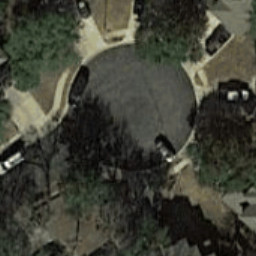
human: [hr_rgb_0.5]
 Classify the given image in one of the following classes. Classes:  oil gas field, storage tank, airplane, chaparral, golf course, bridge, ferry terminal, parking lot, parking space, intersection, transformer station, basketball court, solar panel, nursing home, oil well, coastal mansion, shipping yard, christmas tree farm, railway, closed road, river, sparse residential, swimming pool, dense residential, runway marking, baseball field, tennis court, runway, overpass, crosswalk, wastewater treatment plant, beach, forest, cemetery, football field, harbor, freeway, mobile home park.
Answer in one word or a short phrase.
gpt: closed road